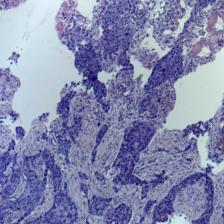
Diagnosis: OSCC